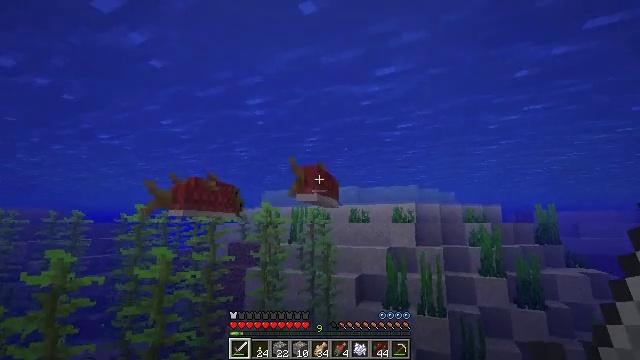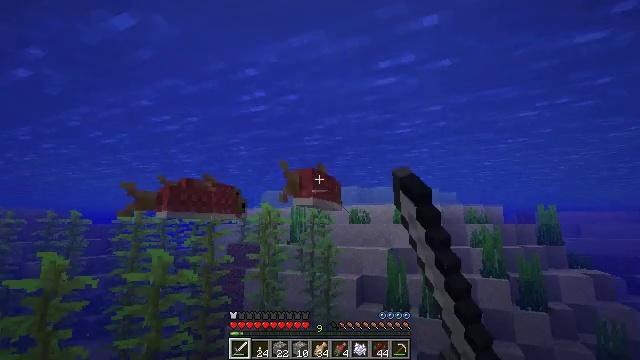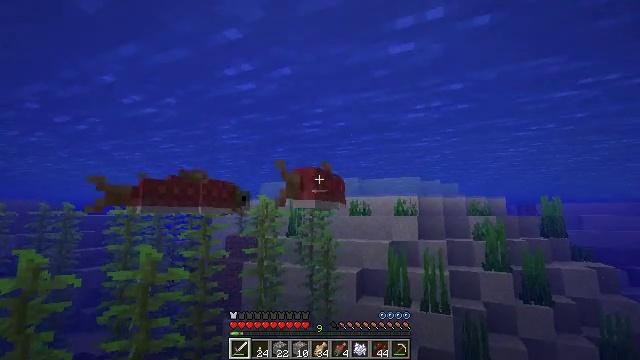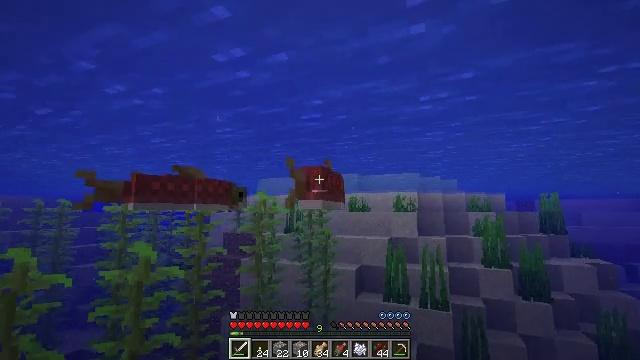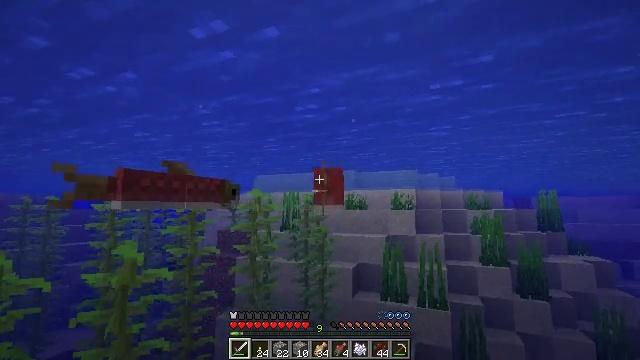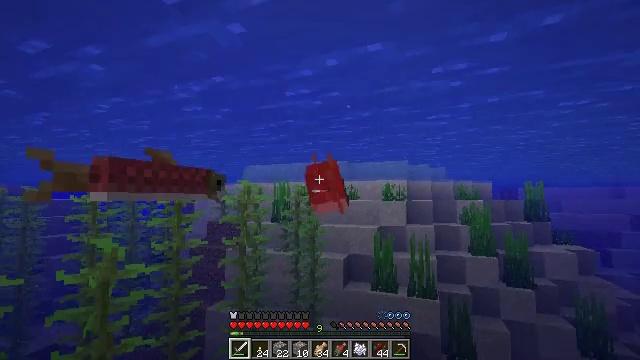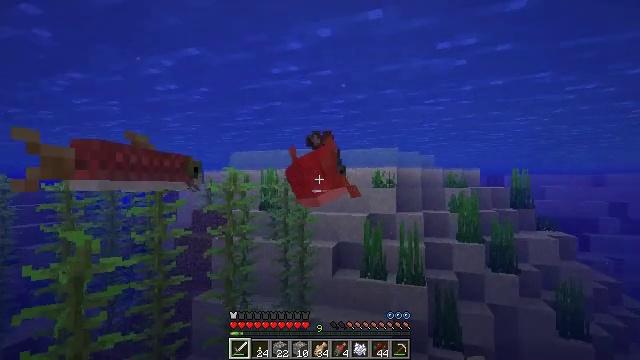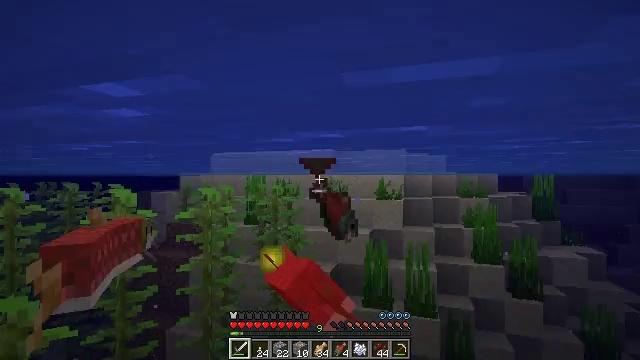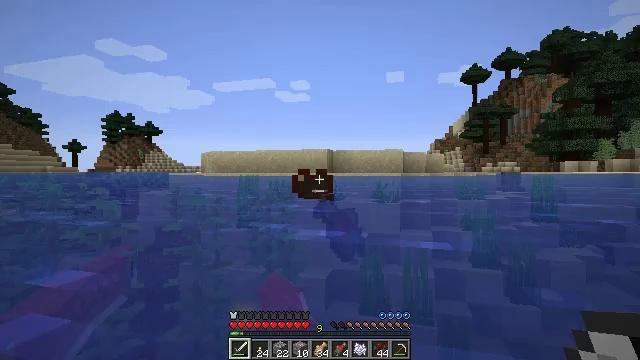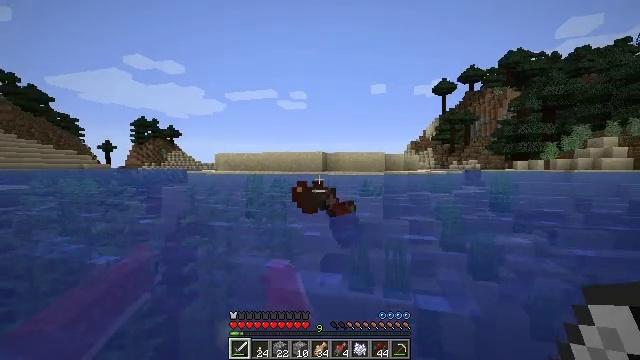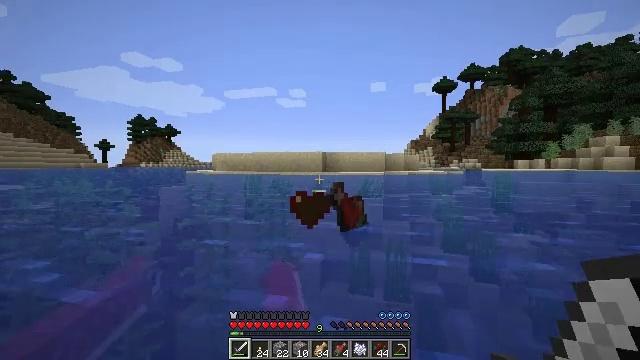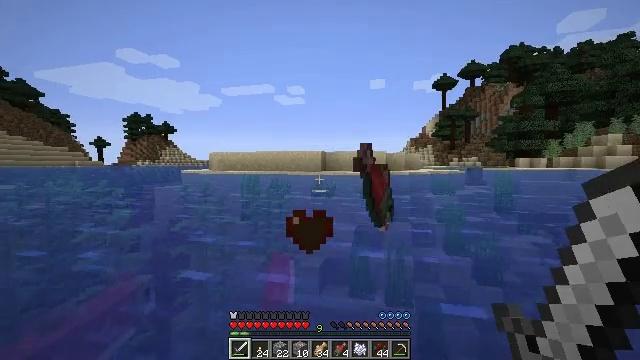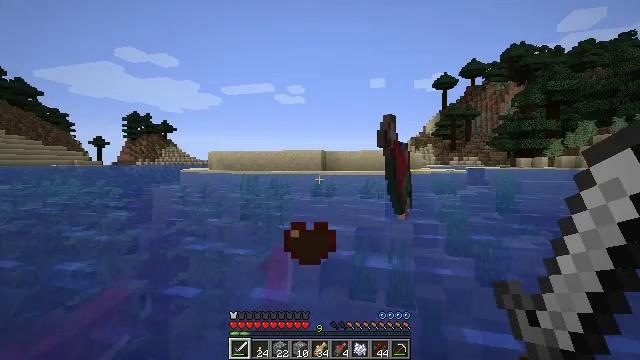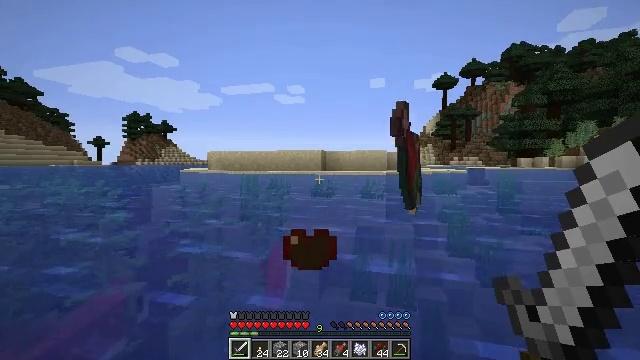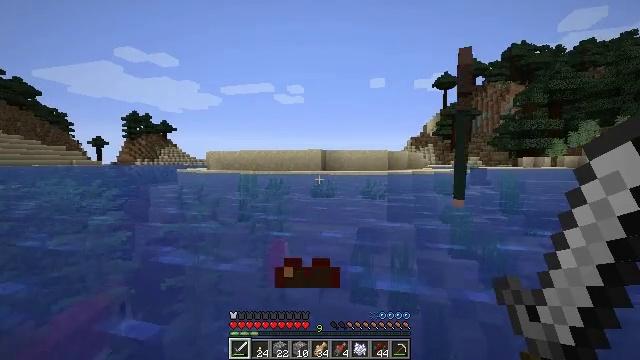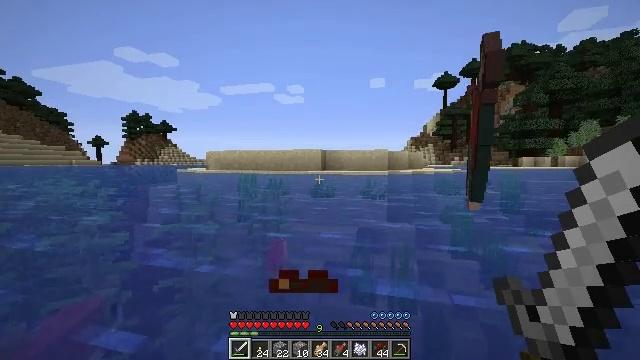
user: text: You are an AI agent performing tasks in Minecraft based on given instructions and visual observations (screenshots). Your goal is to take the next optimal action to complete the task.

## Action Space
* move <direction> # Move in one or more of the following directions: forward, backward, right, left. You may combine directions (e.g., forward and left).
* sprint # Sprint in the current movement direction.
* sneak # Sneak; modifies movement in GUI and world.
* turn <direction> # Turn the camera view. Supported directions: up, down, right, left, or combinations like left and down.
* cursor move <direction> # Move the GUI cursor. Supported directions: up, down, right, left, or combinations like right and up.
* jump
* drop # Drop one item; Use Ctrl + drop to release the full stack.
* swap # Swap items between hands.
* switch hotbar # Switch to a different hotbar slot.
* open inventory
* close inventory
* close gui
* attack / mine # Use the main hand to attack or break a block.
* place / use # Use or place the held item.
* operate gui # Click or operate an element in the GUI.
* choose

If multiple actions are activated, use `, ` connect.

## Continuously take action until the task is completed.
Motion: motion action
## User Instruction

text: Kill aquatic mobs.
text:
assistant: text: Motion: move forward, attack / mine
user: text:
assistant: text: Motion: move forward, turn down, attack / mine
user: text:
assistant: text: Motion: move forward
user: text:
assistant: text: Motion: move forward
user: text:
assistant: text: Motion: move forward, turn right and down
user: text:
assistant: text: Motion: move forward, turn right and down
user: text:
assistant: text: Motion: move forward, turn right and down
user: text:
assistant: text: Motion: move forward, turn right and down
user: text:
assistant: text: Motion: move forward, turn right and down
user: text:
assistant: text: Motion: move forward
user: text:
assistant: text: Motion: move forward
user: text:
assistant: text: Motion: move forward
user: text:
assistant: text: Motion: move forward
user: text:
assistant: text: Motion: move forward and move right
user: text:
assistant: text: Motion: move forward and move right
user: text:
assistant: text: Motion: move forward and move right
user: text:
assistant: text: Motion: move forward and move right, turn left
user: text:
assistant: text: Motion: move forward and move right, turn left
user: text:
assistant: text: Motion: move forward and move right, turn left
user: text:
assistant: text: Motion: move forward and move right
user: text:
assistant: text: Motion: move forward and move right
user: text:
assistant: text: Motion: move forward and move right
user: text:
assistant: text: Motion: move forward and move right, turn left and down
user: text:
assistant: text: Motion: move forward and move right, turn left and down
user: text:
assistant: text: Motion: move forward and move right, turn left and down
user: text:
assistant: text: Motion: move forward and move right, turn left and down
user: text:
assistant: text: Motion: move forward, turn left
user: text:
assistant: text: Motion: move forward, turn left
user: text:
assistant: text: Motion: move forward, turn left
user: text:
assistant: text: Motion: move forward